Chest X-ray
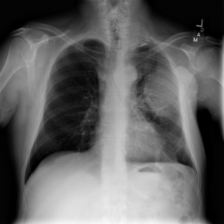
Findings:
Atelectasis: negative
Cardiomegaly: negative
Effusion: negative
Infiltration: positive
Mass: positive
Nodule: positive
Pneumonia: negative
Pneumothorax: negative
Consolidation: negative
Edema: negative
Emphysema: negative
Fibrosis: negative
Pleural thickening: negative
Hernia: negative